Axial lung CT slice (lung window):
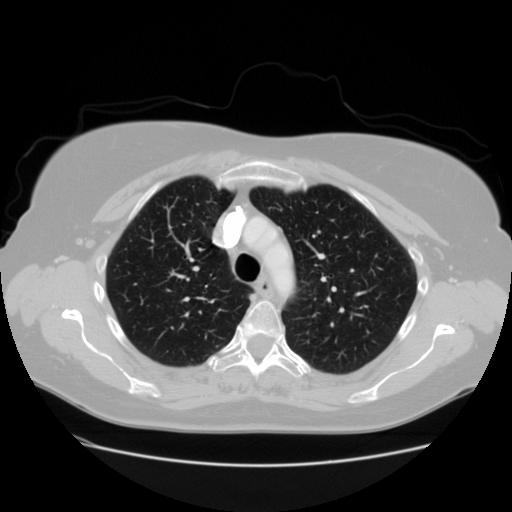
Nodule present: no